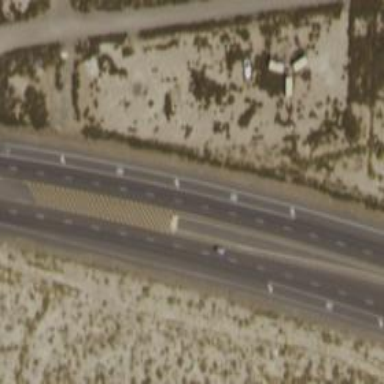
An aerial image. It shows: Expressway with asphalt surface categorized as trunk highway.